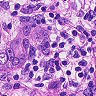
Metastatic tissue present: yes